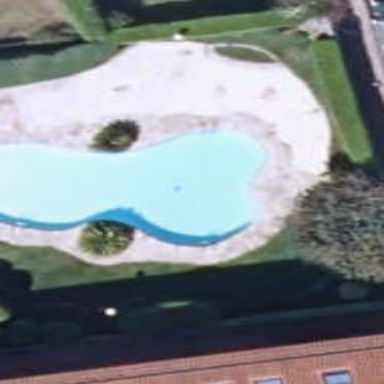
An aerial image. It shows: Swimming pool located in leisure land.